Milling tool wear sample.
Tool blade image: 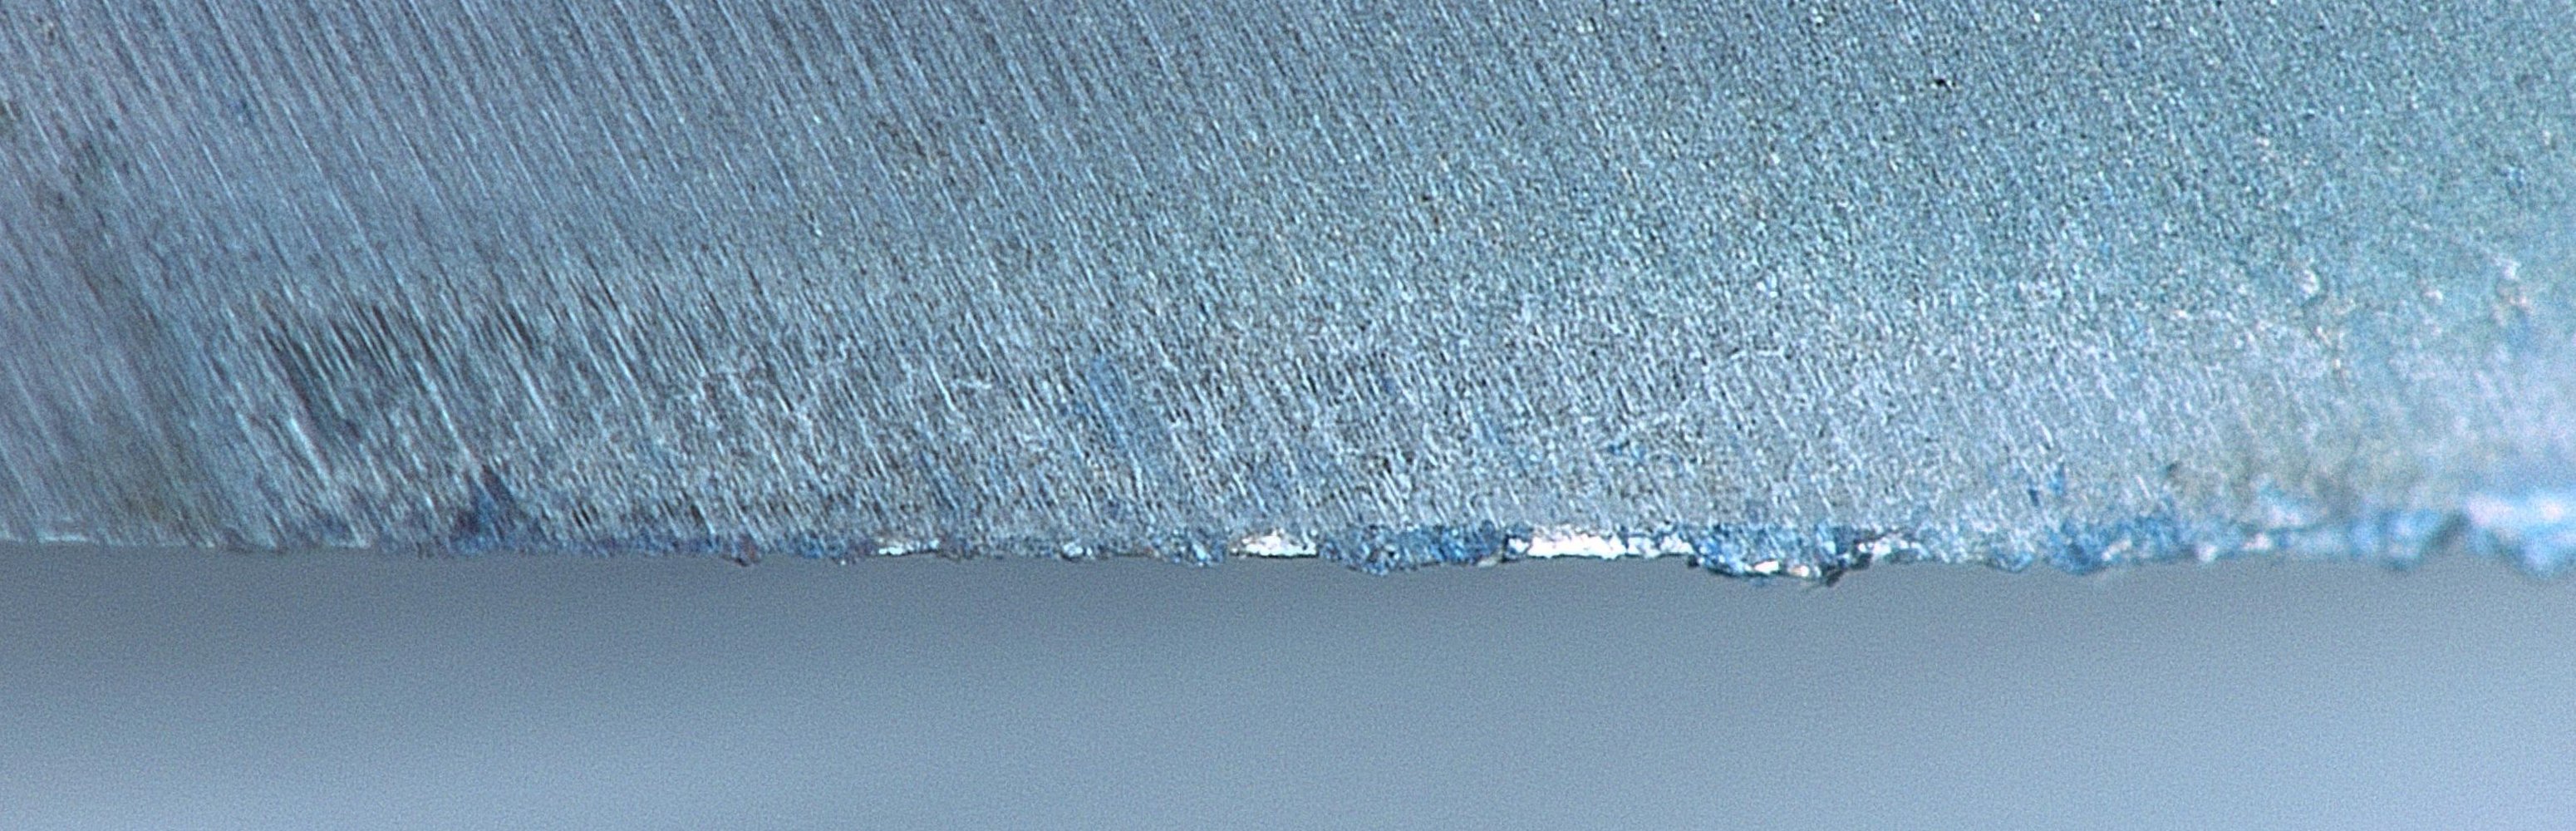
Chip image: 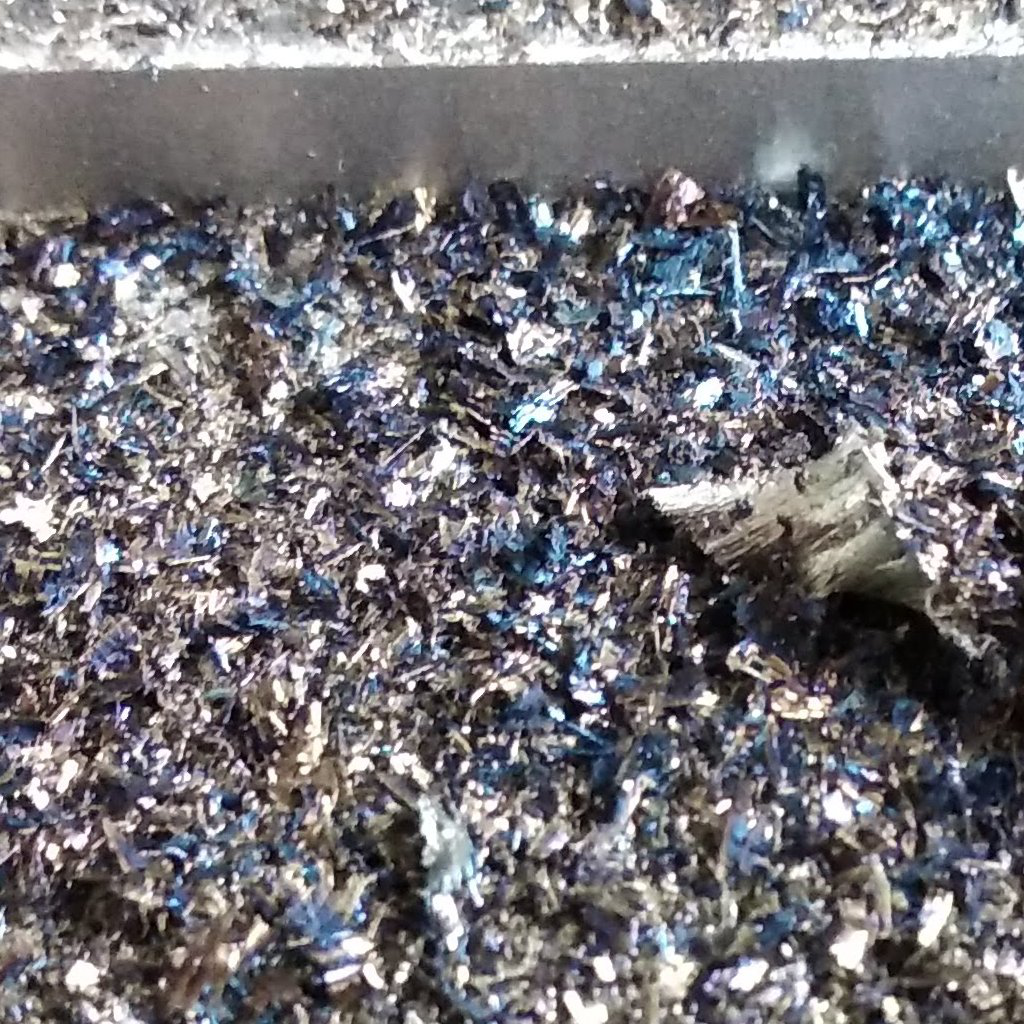
Workpiece image: 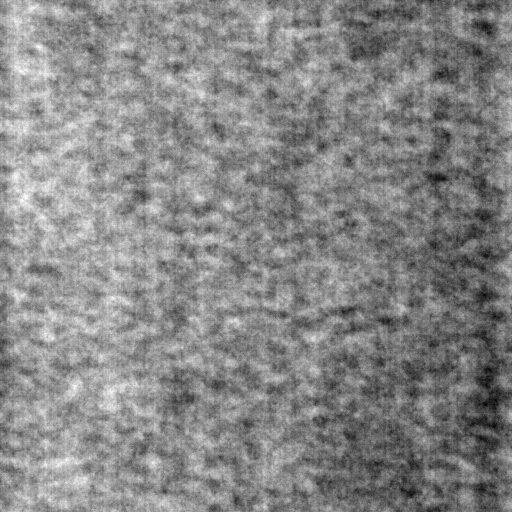
Tool wear state: used
Gaps: 28.76
Flank wear: 85.18
Overhang: 20.27
Force-signal Mel-spectrograms (X, Y, Z axes): 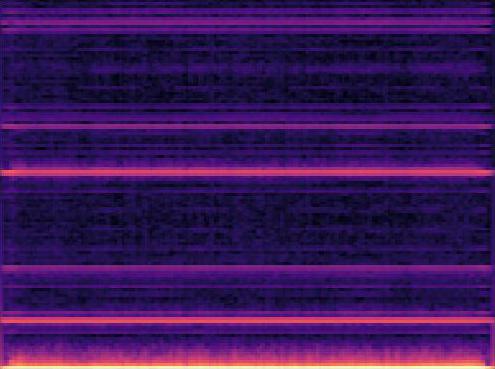 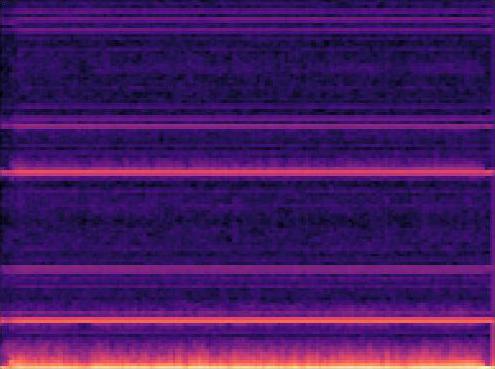 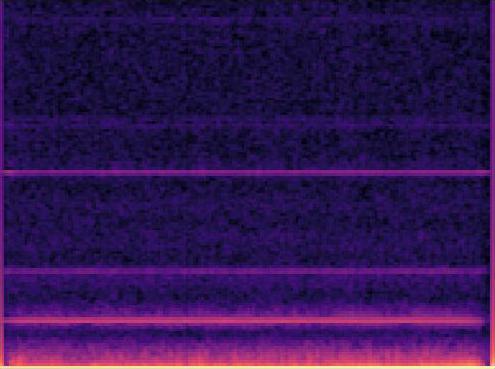
Force-signal scalograms (X, Y, Z axes): 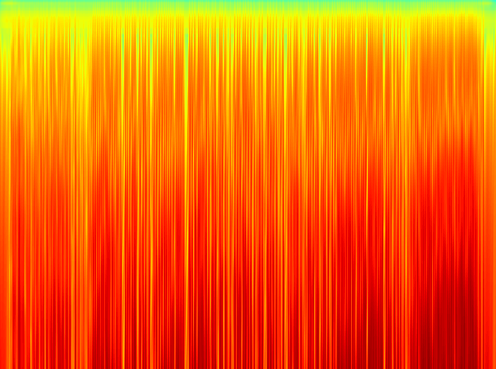 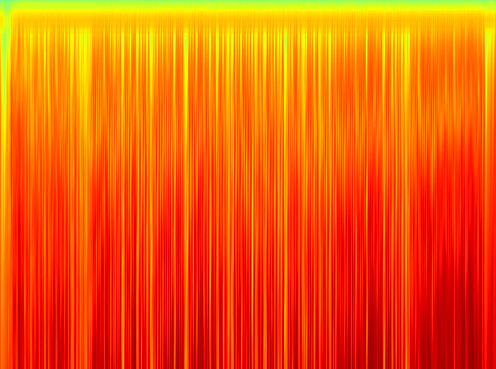 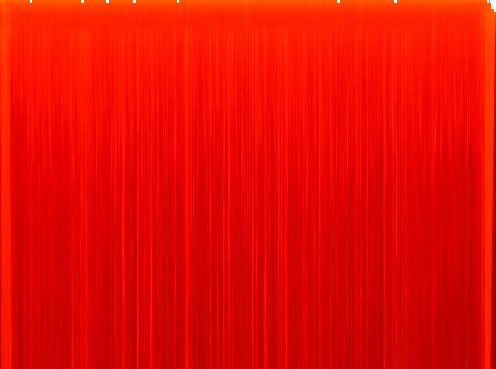
Force phase: steady_state_stabilization_wear